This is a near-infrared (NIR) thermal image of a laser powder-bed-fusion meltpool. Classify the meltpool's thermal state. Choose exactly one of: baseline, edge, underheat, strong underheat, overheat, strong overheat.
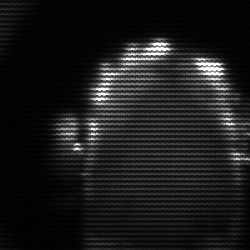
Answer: baseline